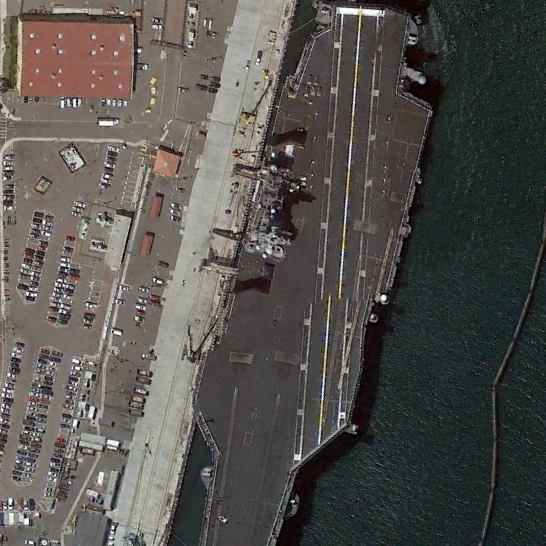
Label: aircraft_carrier